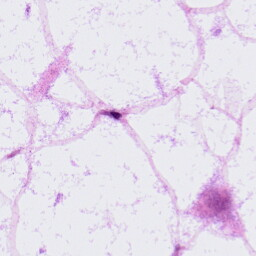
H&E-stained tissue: LymphNode